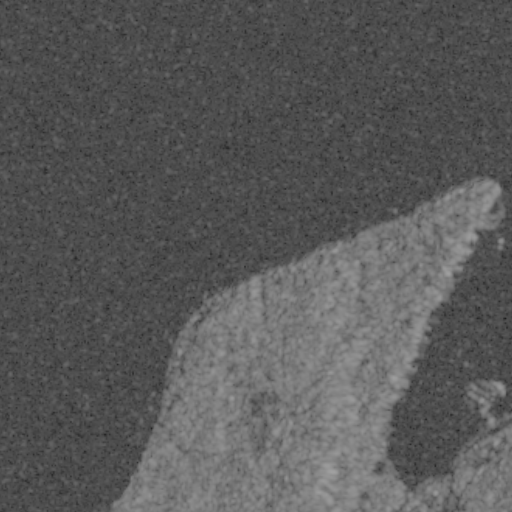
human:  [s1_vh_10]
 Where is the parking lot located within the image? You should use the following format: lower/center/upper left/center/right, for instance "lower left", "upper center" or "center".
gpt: The parking lot is located in the center of the image.
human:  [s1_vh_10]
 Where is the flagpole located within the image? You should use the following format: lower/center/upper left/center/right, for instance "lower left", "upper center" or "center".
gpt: The flagpole is located in the lower right of the image.
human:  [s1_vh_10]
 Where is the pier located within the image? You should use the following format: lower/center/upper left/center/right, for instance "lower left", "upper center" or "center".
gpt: The pier is located in the lower right of the image.
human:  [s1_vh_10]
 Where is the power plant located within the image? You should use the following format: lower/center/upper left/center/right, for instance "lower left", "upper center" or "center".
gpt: There is no power plant in the image.

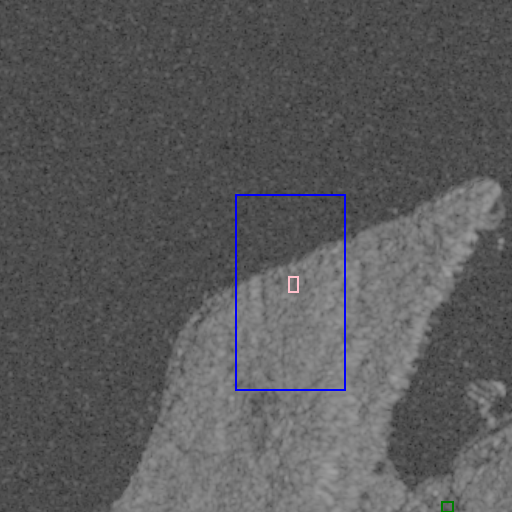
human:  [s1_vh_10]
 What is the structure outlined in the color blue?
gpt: The structure outlined in blue is a park.
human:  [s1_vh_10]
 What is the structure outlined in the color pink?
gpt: The structure outlined in pink is a parking lot.
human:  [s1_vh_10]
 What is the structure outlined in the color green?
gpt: The structure outlined in green is a building.
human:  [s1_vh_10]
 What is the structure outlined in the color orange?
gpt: There is no orange outline.